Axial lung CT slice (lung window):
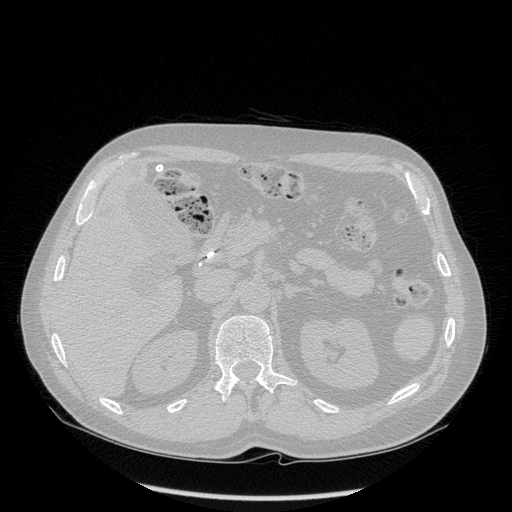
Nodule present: no